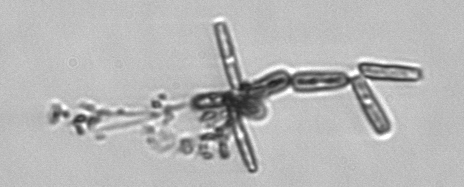
Label: Thalassionema